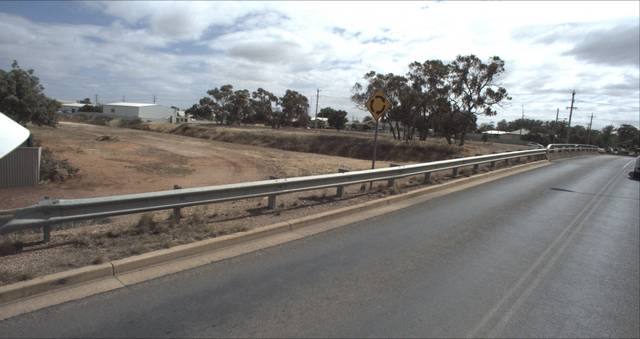
Region: Australia
Coordinates: -34.557, 146.401